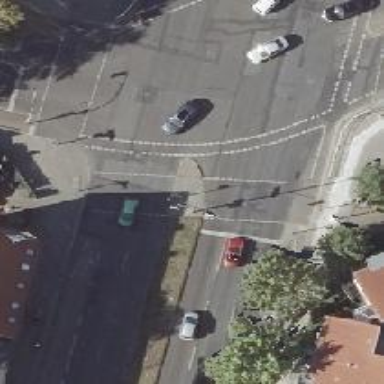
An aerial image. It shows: Footway crossing with central island.